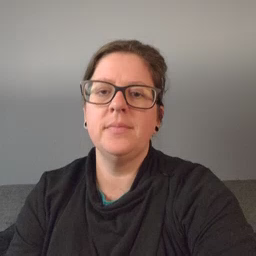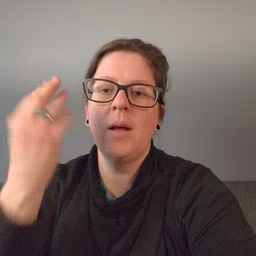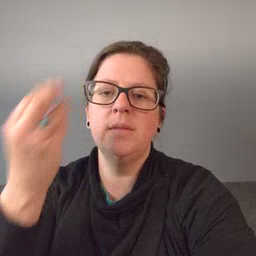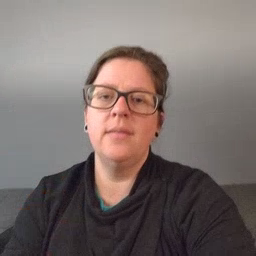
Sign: outside